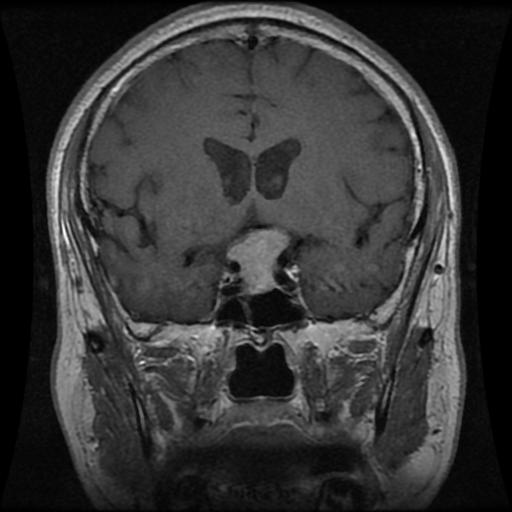
Label: pituitary